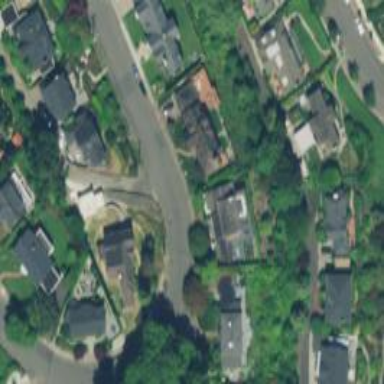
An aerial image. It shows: Residential road with sidewalk on the left.